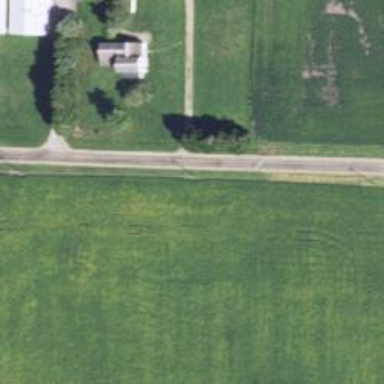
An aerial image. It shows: Unclassified road.